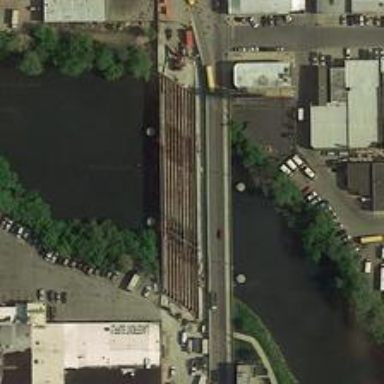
We can see the two sides of the river have a tree-lined road, with a lot of cars parked aside .